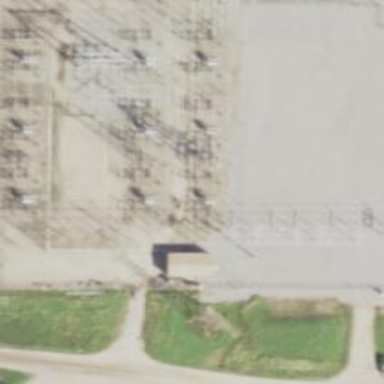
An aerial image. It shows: Switch for power supply.